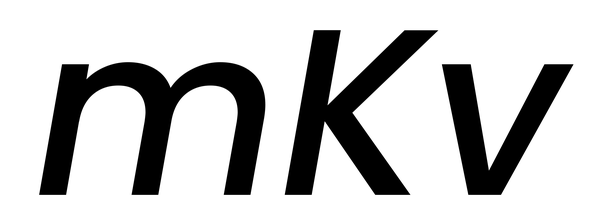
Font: Poppins-MediumItalic